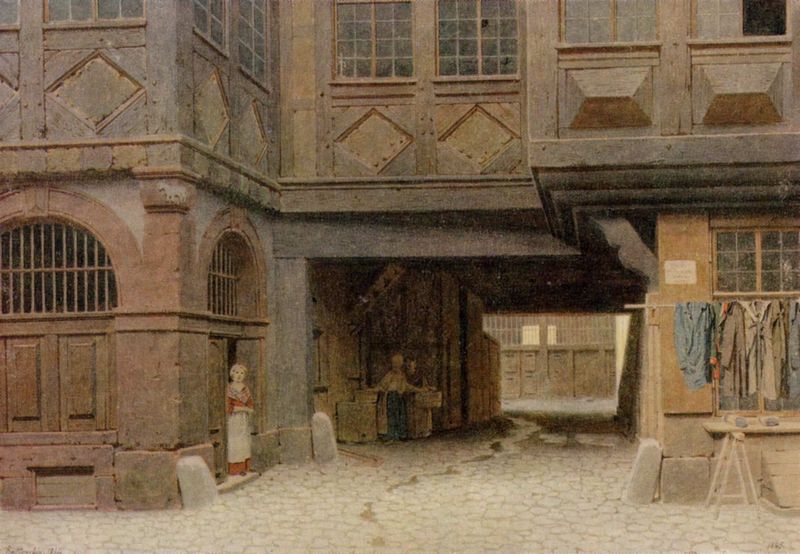
Titel: Frankfurt am Main, Judengasse, Hochzeithaus
Künstler: Carl Theodor Reiffenstein
Standort: Frankfurt (am Main)
Institution: Historisches Museum
Schlagwörter: blau, dunkel, gemälde, schatten, wasser, weiß, aquarell, frauen, menschen, stadt, wäsche, braun, fenster, frau, glas, grau, hell, holz, kleid, kleider, licht, schwarz, strasse, tisch, tür, ausblick, blick, gebäude, haus, rot, tuch, weg, karo, malerei, muster, rock, hemd, wand, architektur, arm, kleidung, mensch, stehen, stein, steine, bild, schauen, öl, bach, häuser, gitter, boden, mantel, drei, genre, oval, rund, schürze, magd, pfütze, ecke, ansicht, bogen, gasse, geschäft, passage, pflaster, türen, vedute, wäscheleine, röcke, hosen, leine, blusen, hemden, schürzen, mauer, sprossenfenster, hof, steinmauer, laden, bank, pilaster, figuren, rundbogen, leiter, staffage, treppe, korb, bohlen, durchgang, tor, versteckt, eingang, eisen, erker, hinterhof, keller, kopfstein, schild, innenhof, sprossen, torbogen, rinnsal, mauerwerk, regenrinne, kopfsteinpflaster, pflastersteine, jacken, mäntel, kiste, hausfrau, tasche, bekleidung, kapitell, schlussstein, rauten, gesims, stäbe, dunke, lache, eck, fensterscheiben, sandstein, glasfenster, fachwerk, dreck, einfahrt, ausgang, kellerfenster, glasscheiben, kasetten, stange, aufhängen, butzenscheiben, quadrat, viereck, holzhaus, steinhaus, schutz, verfallen, fesnter, lager, holzbock, schneiderei, poller, durchfahrt, ecksteine, altstadt, holzhäuser, wäscherinnen, wäscherei, wäscherin, abwasser, eines, unterführung, waschfrau, täfelung, blaus, waschfrauen, eckstein, wäschestange, steinhäuser, steinpflaster, caro, wäschestück, fenstersprosse, wäschestücke, kleidungsstücke, eckestein, kleiderstange, rundpflaster